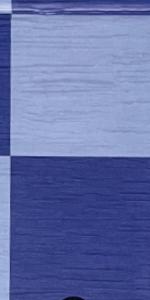
Label: Empty